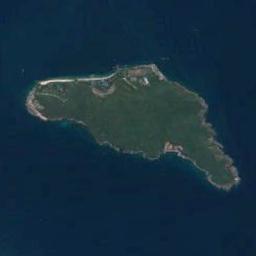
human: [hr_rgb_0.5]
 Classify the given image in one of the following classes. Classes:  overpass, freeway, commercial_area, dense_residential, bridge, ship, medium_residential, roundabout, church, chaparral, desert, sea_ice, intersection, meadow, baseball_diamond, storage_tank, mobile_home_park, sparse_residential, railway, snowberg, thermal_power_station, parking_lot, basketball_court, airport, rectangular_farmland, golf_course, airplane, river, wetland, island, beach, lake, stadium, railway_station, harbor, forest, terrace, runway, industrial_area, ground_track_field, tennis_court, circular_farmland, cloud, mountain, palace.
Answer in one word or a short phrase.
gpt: island